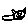
Label: cat